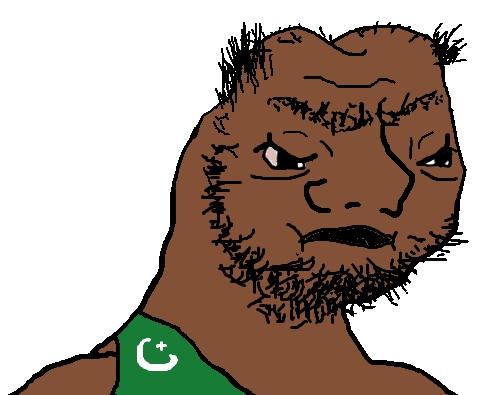
Label: 5_Grug